Interaction volume radius: 5 \u00c5
Interaction volume height: 30 \u00c5
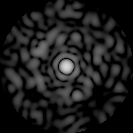
Disorder parameter: 0.8019